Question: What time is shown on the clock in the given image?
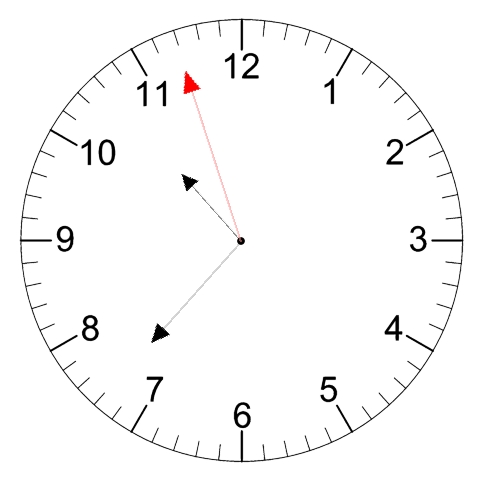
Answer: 10:36:57